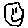
Label: smiley face